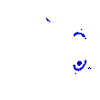
Particle: pion